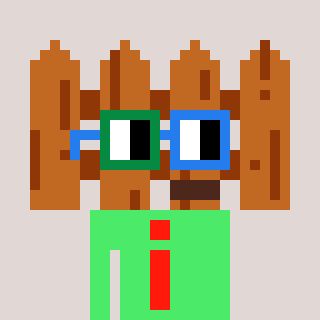
a pixel art character with square green and blue glasses, a fence-shaped head and a teal-colored body on a warm background